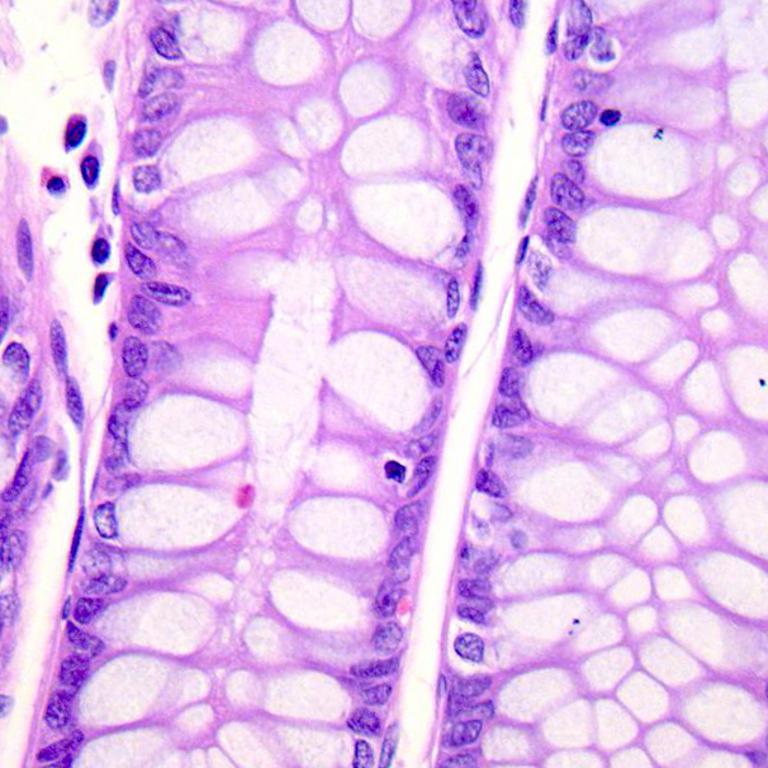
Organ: colon
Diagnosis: benign